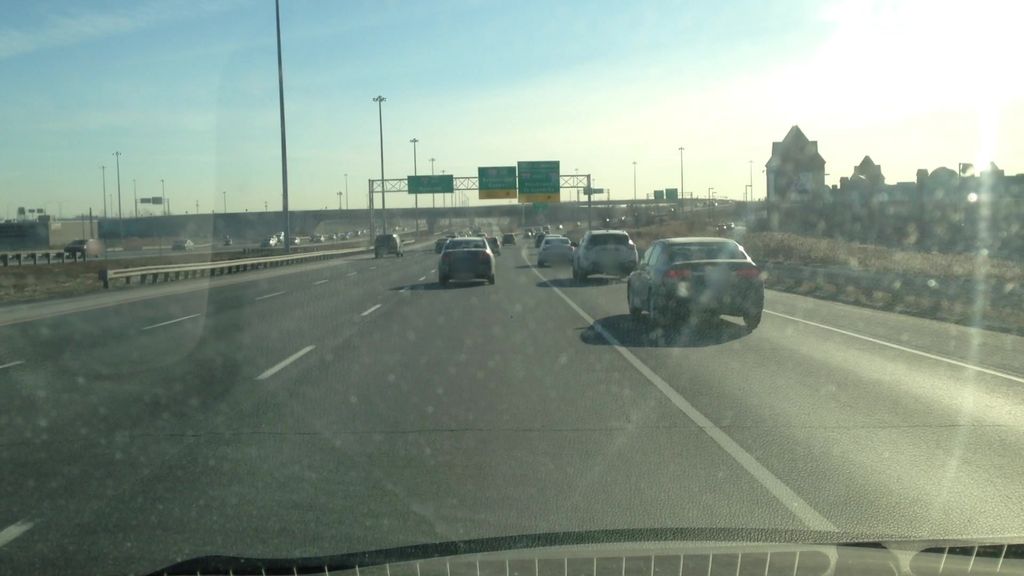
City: montreal